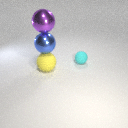
large purple metal sphere above large blue metal sphere